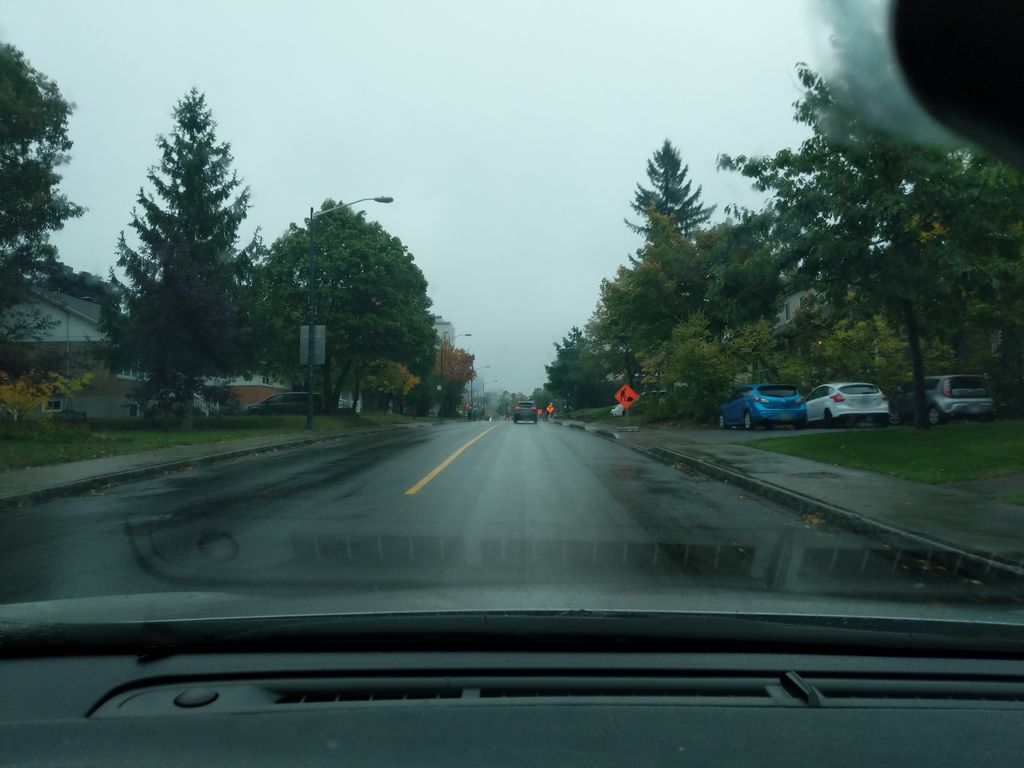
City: quebec_city